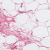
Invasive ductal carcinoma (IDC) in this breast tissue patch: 0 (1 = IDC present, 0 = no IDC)